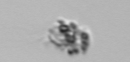
Label: detritus